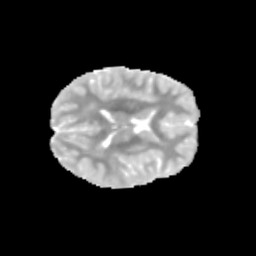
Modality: MD
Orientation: axial
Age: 11
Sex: female
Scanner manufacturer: siemens
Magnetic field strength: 3 T
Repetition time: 3.8 s
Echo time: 0.07 s